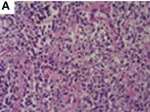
Pathological features. (A) Stained with hematoxylin and eosin.
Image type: pathology (h&e)